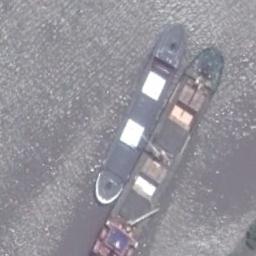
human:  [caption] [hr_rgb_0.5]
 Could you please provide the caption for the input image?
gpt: There are two different ships at sea .

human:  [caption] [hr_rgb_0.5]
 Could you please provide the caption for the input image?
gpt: There are two ships in the black water .

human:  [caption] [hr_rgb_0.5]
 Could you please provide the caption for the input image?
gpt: Two blue and green ships side by side on a gray-blue sea .

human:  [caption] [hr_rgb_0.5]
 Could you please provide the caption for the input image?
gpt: The two cargo ships of different sizes are in the yellow water .

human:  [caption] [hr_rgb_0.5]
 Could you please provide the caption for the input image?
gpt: There are two ships side by side .